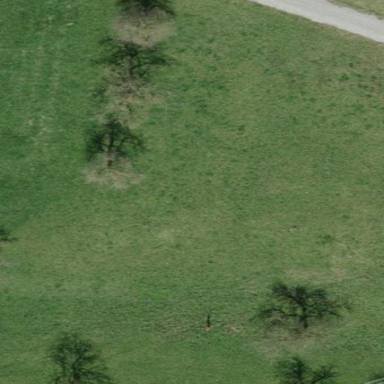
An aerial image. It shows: Orchard.